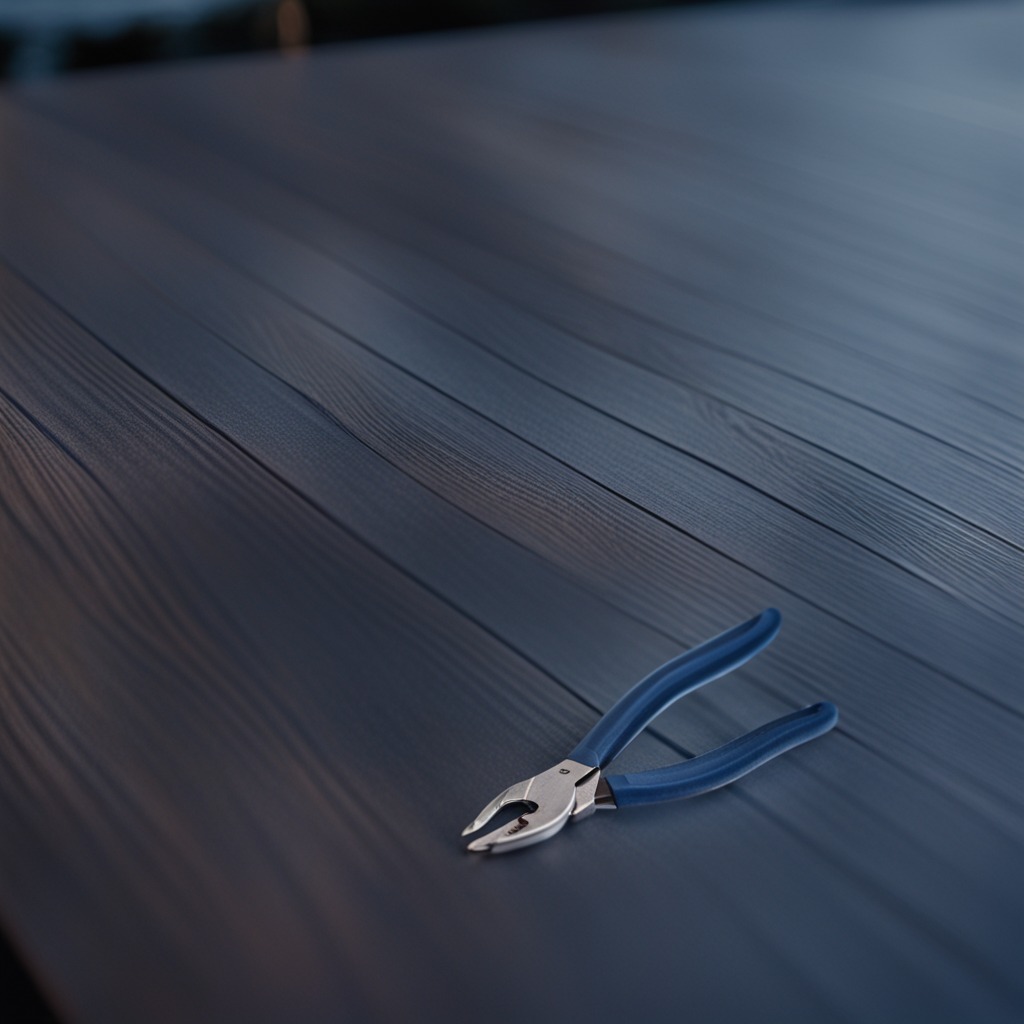
A plier is lying on a table in the garage.